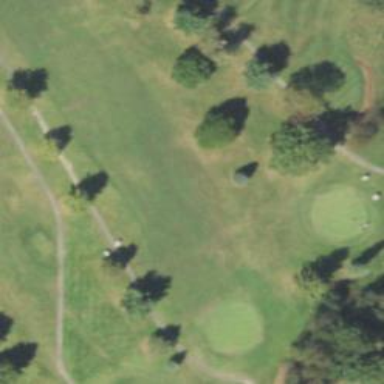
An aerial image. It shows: Golf hole.